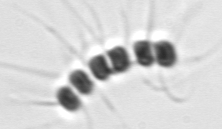
Label: Chaetoceros